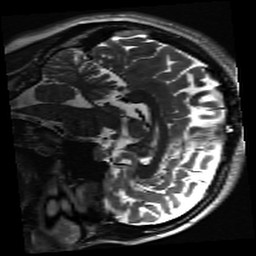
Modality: inplaneT2
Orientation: sagittal